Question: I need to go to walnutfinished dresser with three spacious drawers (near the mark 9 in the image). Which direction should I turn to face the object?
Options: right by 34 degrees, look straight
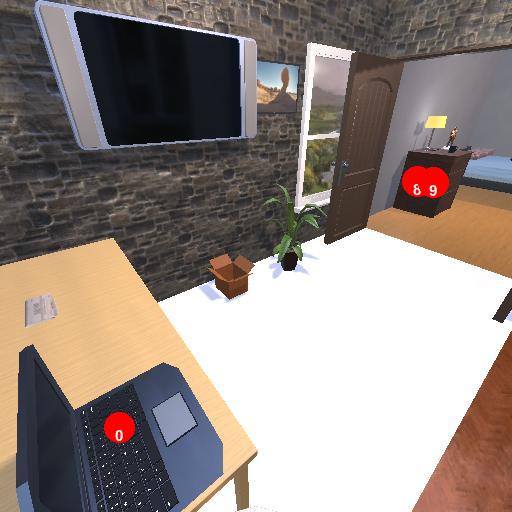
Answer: right by 34 degrees